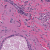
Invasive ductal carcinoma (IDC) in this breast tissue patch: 1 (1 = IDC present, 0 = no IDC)